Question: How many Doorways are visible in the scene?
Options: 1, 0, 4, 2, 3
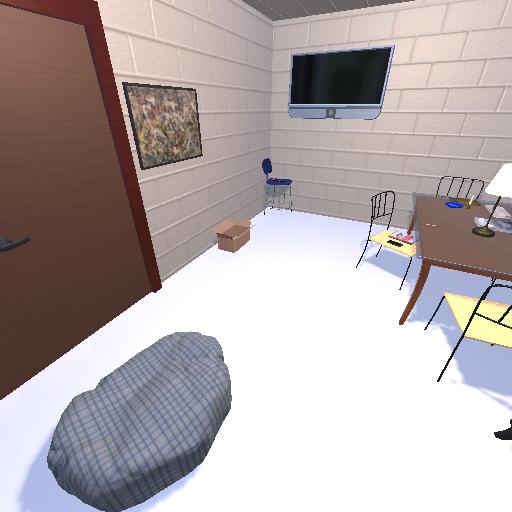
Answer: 1